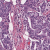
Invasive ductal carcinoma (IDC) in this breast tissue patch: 1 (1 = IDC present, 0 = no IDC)